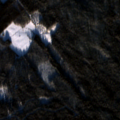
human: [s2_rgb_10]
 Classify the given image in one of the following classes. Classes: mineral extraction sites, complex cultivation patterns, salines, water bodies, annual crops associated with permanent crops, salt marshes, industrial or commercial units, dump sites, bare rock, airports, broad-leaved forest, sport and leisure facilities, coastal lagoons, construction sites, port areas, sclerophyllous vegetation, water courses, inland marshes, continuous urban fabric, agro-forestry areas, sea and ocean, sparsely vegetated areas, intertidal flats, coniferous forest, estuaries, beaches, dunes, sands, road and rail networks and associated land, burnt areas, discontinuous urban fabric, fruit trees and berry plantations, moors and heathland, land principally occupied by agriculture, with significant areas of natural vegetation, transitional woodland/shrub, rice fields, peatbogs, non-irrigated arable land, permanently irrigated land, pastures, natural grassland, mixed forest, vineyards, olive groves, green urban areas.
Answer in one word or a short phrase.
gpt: land principally occupied by agriculture, with significant areas of natural vegetation, coniferous forest, mixed forest